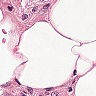
Metastatic tissue present: no